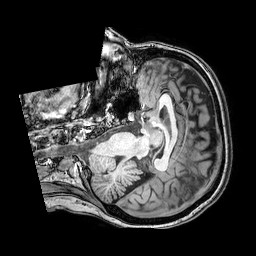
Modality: T1w
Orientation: axial
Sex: female
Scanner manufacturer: philips
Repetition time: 0.008122 s
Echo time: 0.00372 s